Question: My question is based on <URL>.
I have used successfully Xdebug in my Ubuntu, since it highlights my error messages in the browser. However, I have not find any terminal tool like 'xdebug'.
I would like to have a visual view of my PHP code like this

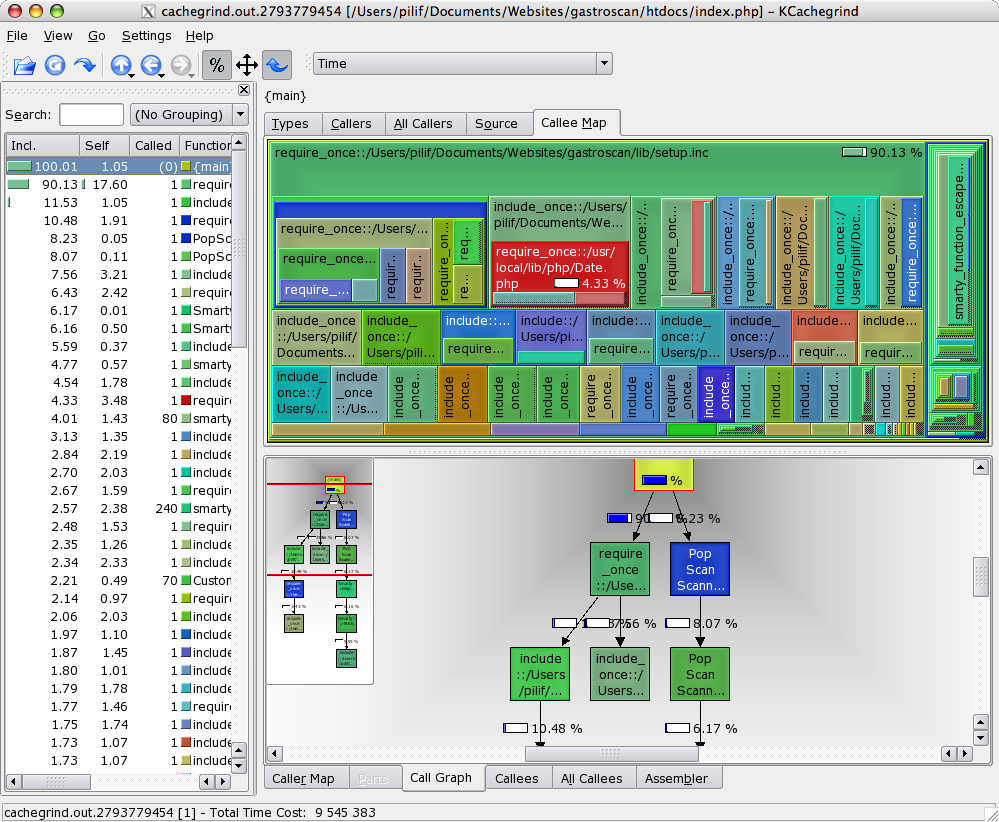
Answer: Add this line to your php.ini
xdebug.profiler_enable = 1
Then, if you happen to run PHP through a webserver you need to restart the webserver, otherwise the conf change is not picked up.
If you are running PHP through cli, then of course no restart is necessary.
Now, when you run your PHP script, a cachegrind.out.PID file is created in the directory specified by xdebug.profiler_output_dir php.ini setting. It is /tmp by default.
That files is the one kcachegrind is able to load.
There are other means to invoke this profile generation, you can read about them at <URL>